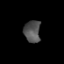
Tissue: prostate
Cell type: Myeloid cells
Senescence score: 0.2498
Nuclear area (px): 356
Mean DAPI intensity: 81.778